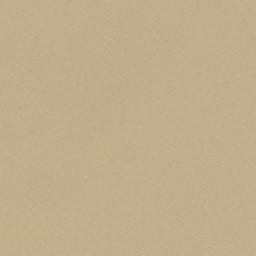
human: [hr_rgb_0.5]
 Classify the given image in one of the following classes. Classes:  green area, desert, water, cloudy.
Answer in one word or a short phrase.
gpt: desert